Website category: auto
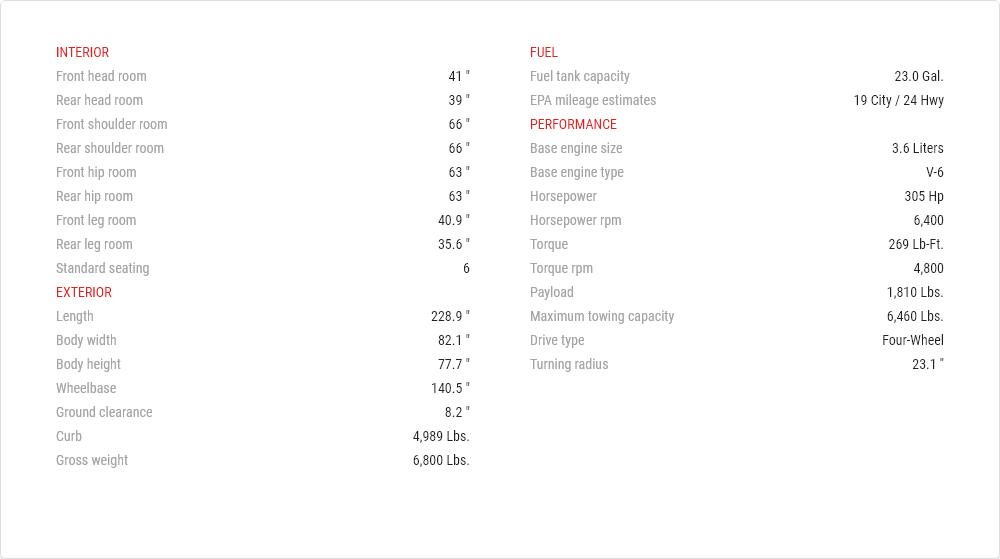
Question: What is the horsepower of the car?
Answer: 305 hp

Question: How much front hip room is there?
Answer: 63 "

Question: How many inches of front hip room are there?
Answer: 63 "

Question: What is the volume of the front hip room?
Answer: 63 "

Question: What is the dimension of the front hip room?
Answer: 63 "